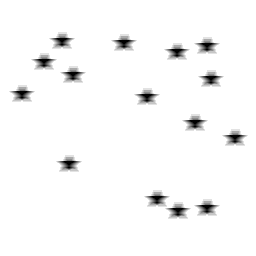
Squares: 0
Triangles: 0
Stars: 15
Total shapes: 15